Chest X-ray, PA view. Patient: 37 years old, sex M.
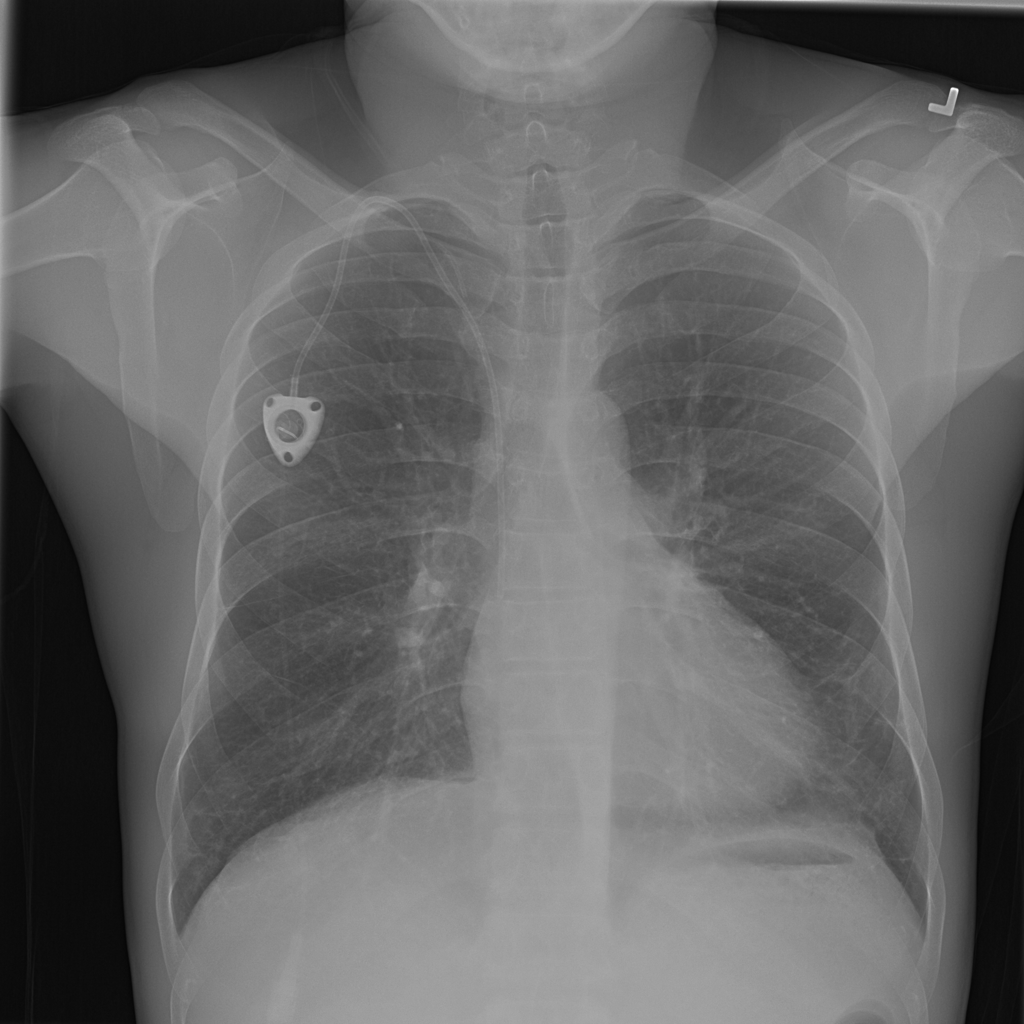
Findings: No Finding